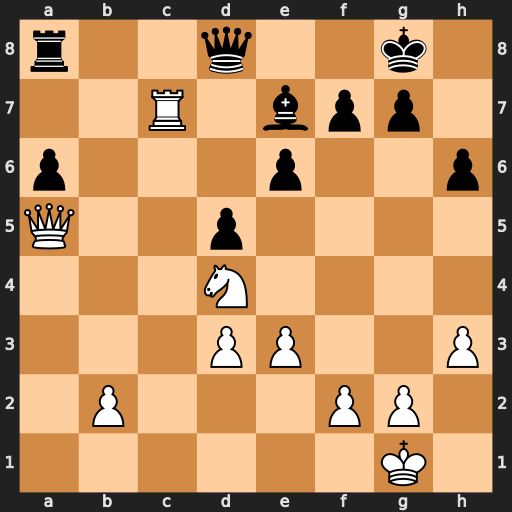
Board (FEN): r2q2k1/2R1bpp1/p3p2p/Q2p4/3N4/3PP2P/1P3PP1/6K1
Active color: w
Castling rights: -
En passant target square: -
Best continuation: Nc6 Qe8 Nxe7+